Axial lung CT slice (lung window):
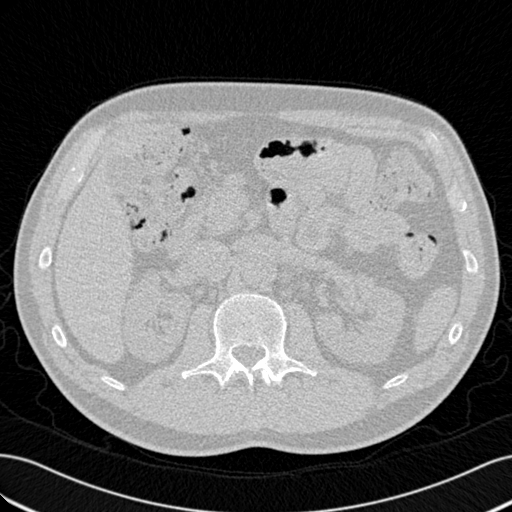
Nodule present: no